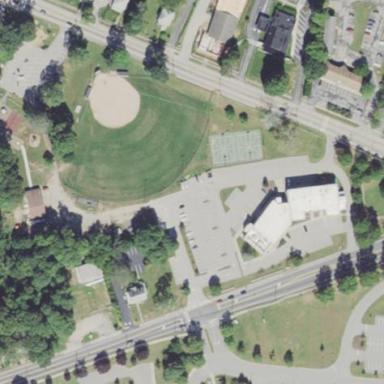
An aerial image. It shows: Softball pitch for leisure land activities.